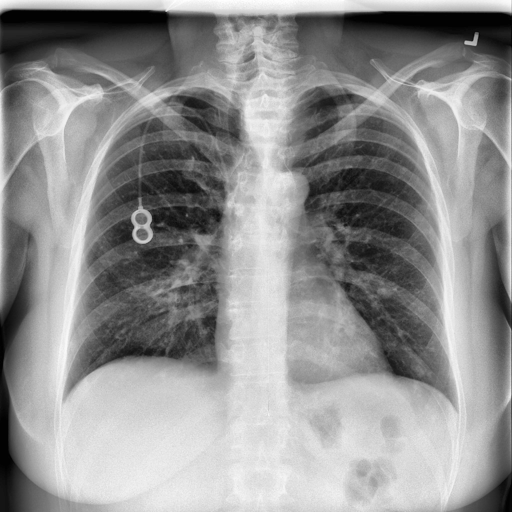
Finding: NORMAL